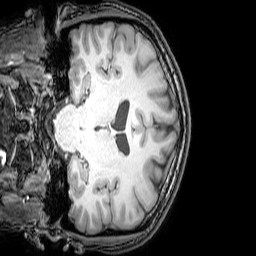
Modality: T1w
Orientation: coronal
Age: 26
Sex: male
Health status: healthy
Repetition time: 0.081 s
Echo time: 0.037 s